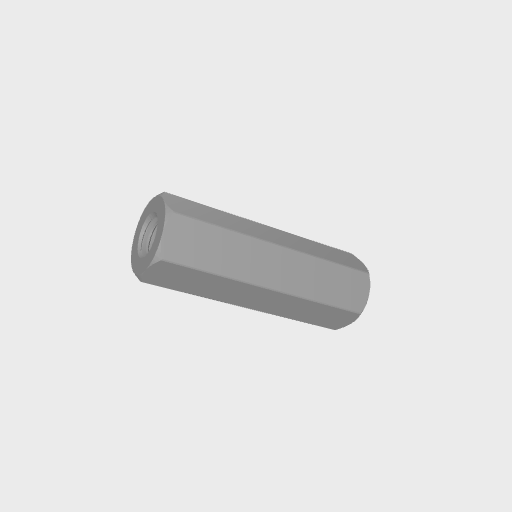
Part: Standoff8RID22